Field crop: tomato
Growth stage: 1
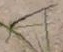
Species: cyperus